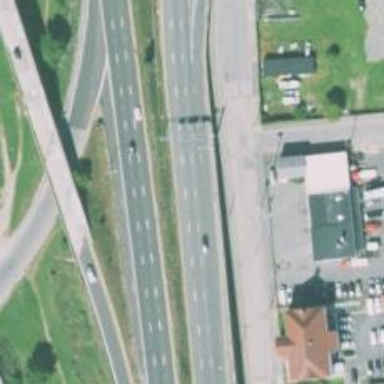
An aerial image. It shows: Motorway junction.